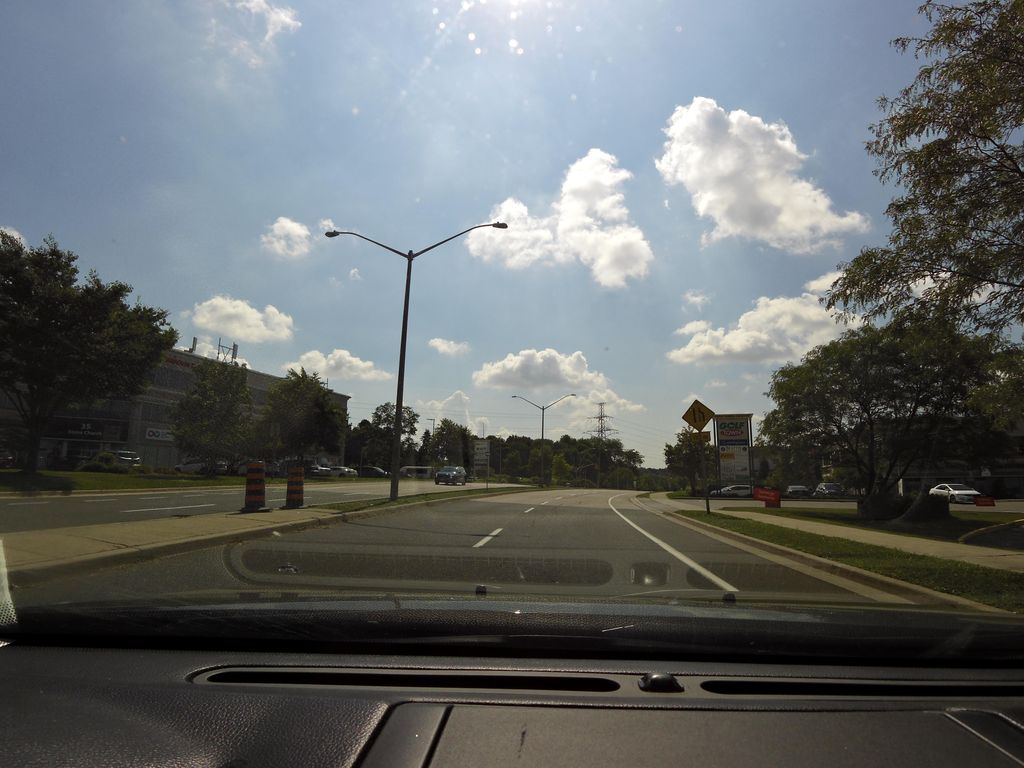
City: hamilton